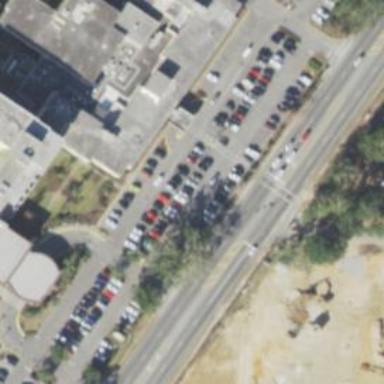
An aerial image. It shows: Parking space.